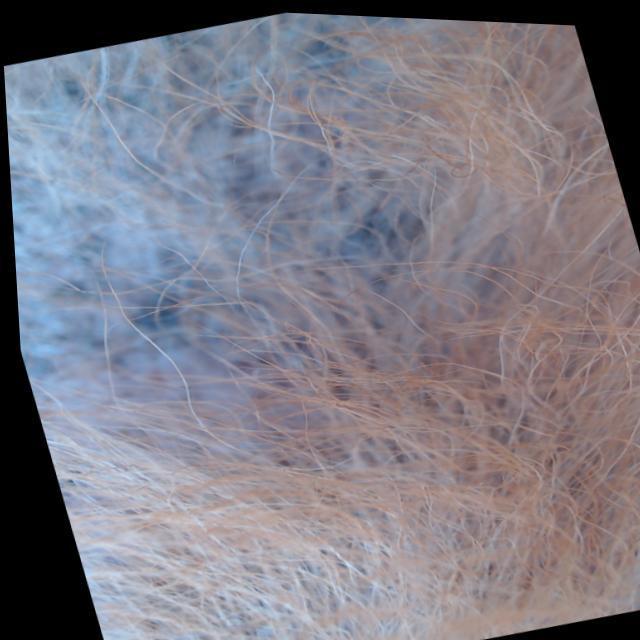
Canine demodicosis (Demodex mange) — caused by Demodex canis mites. Presents with alopecia, follicular papules, pustules, and comedones. Often localized on face and forelimbs.